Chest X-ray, PA view. Patient: 29 years old, sex F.
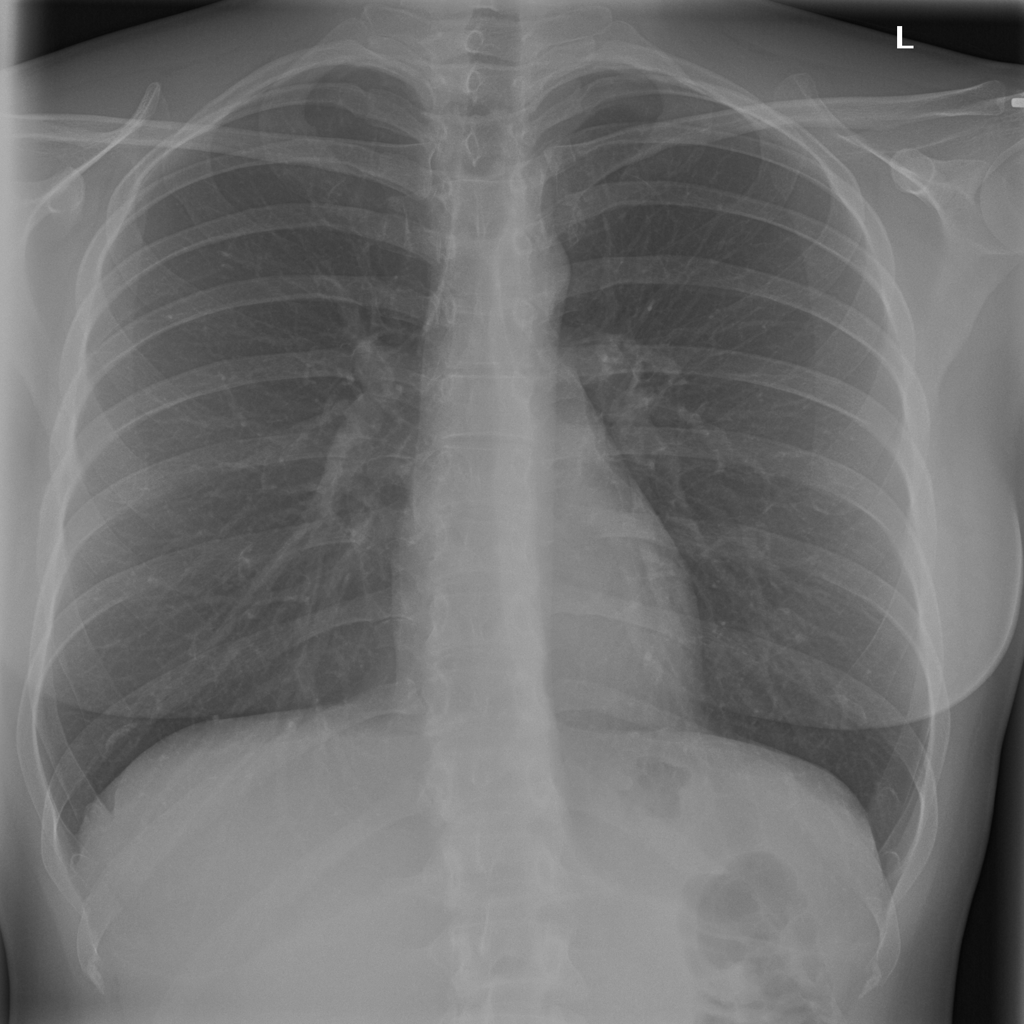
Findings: No Finding